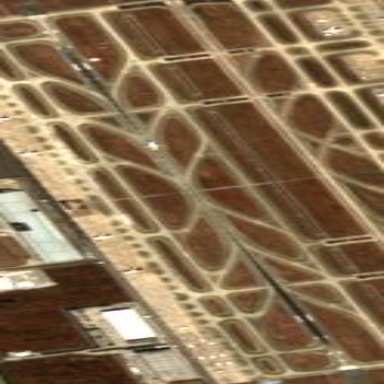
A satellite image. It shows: Runway in airport area.